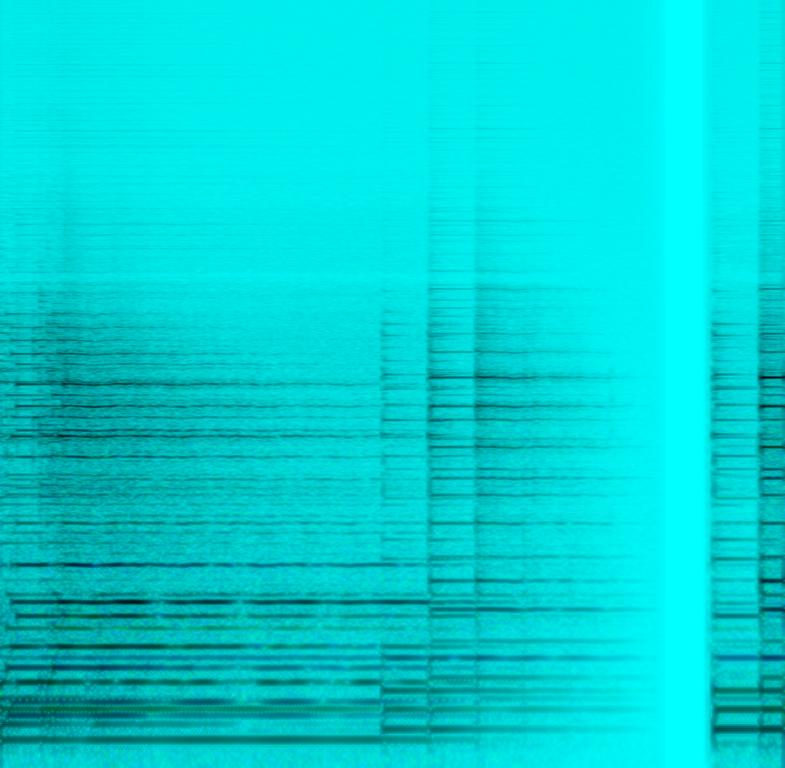
The low quality recording features an electric guitar melody playing. The melody fades out in the beginning and it starts playing again in the second part of the loop, where it has an echoing effect on. It gives off psychedelic vibes. The recording is noisy and in mono.